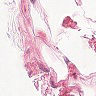
Metastatic tissue present: no